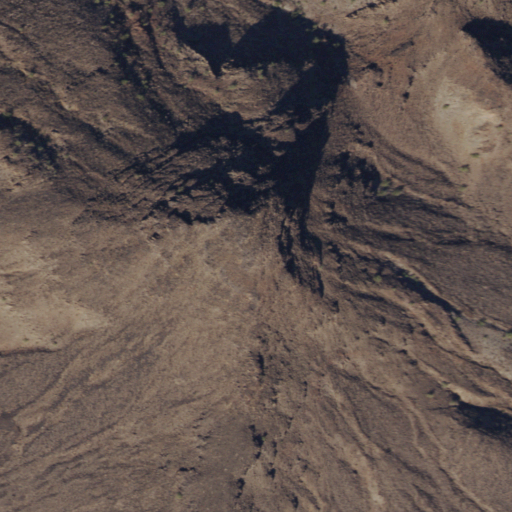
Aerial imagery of mountain in Arizona named Pyramid Peak containing only shrub